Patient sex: M
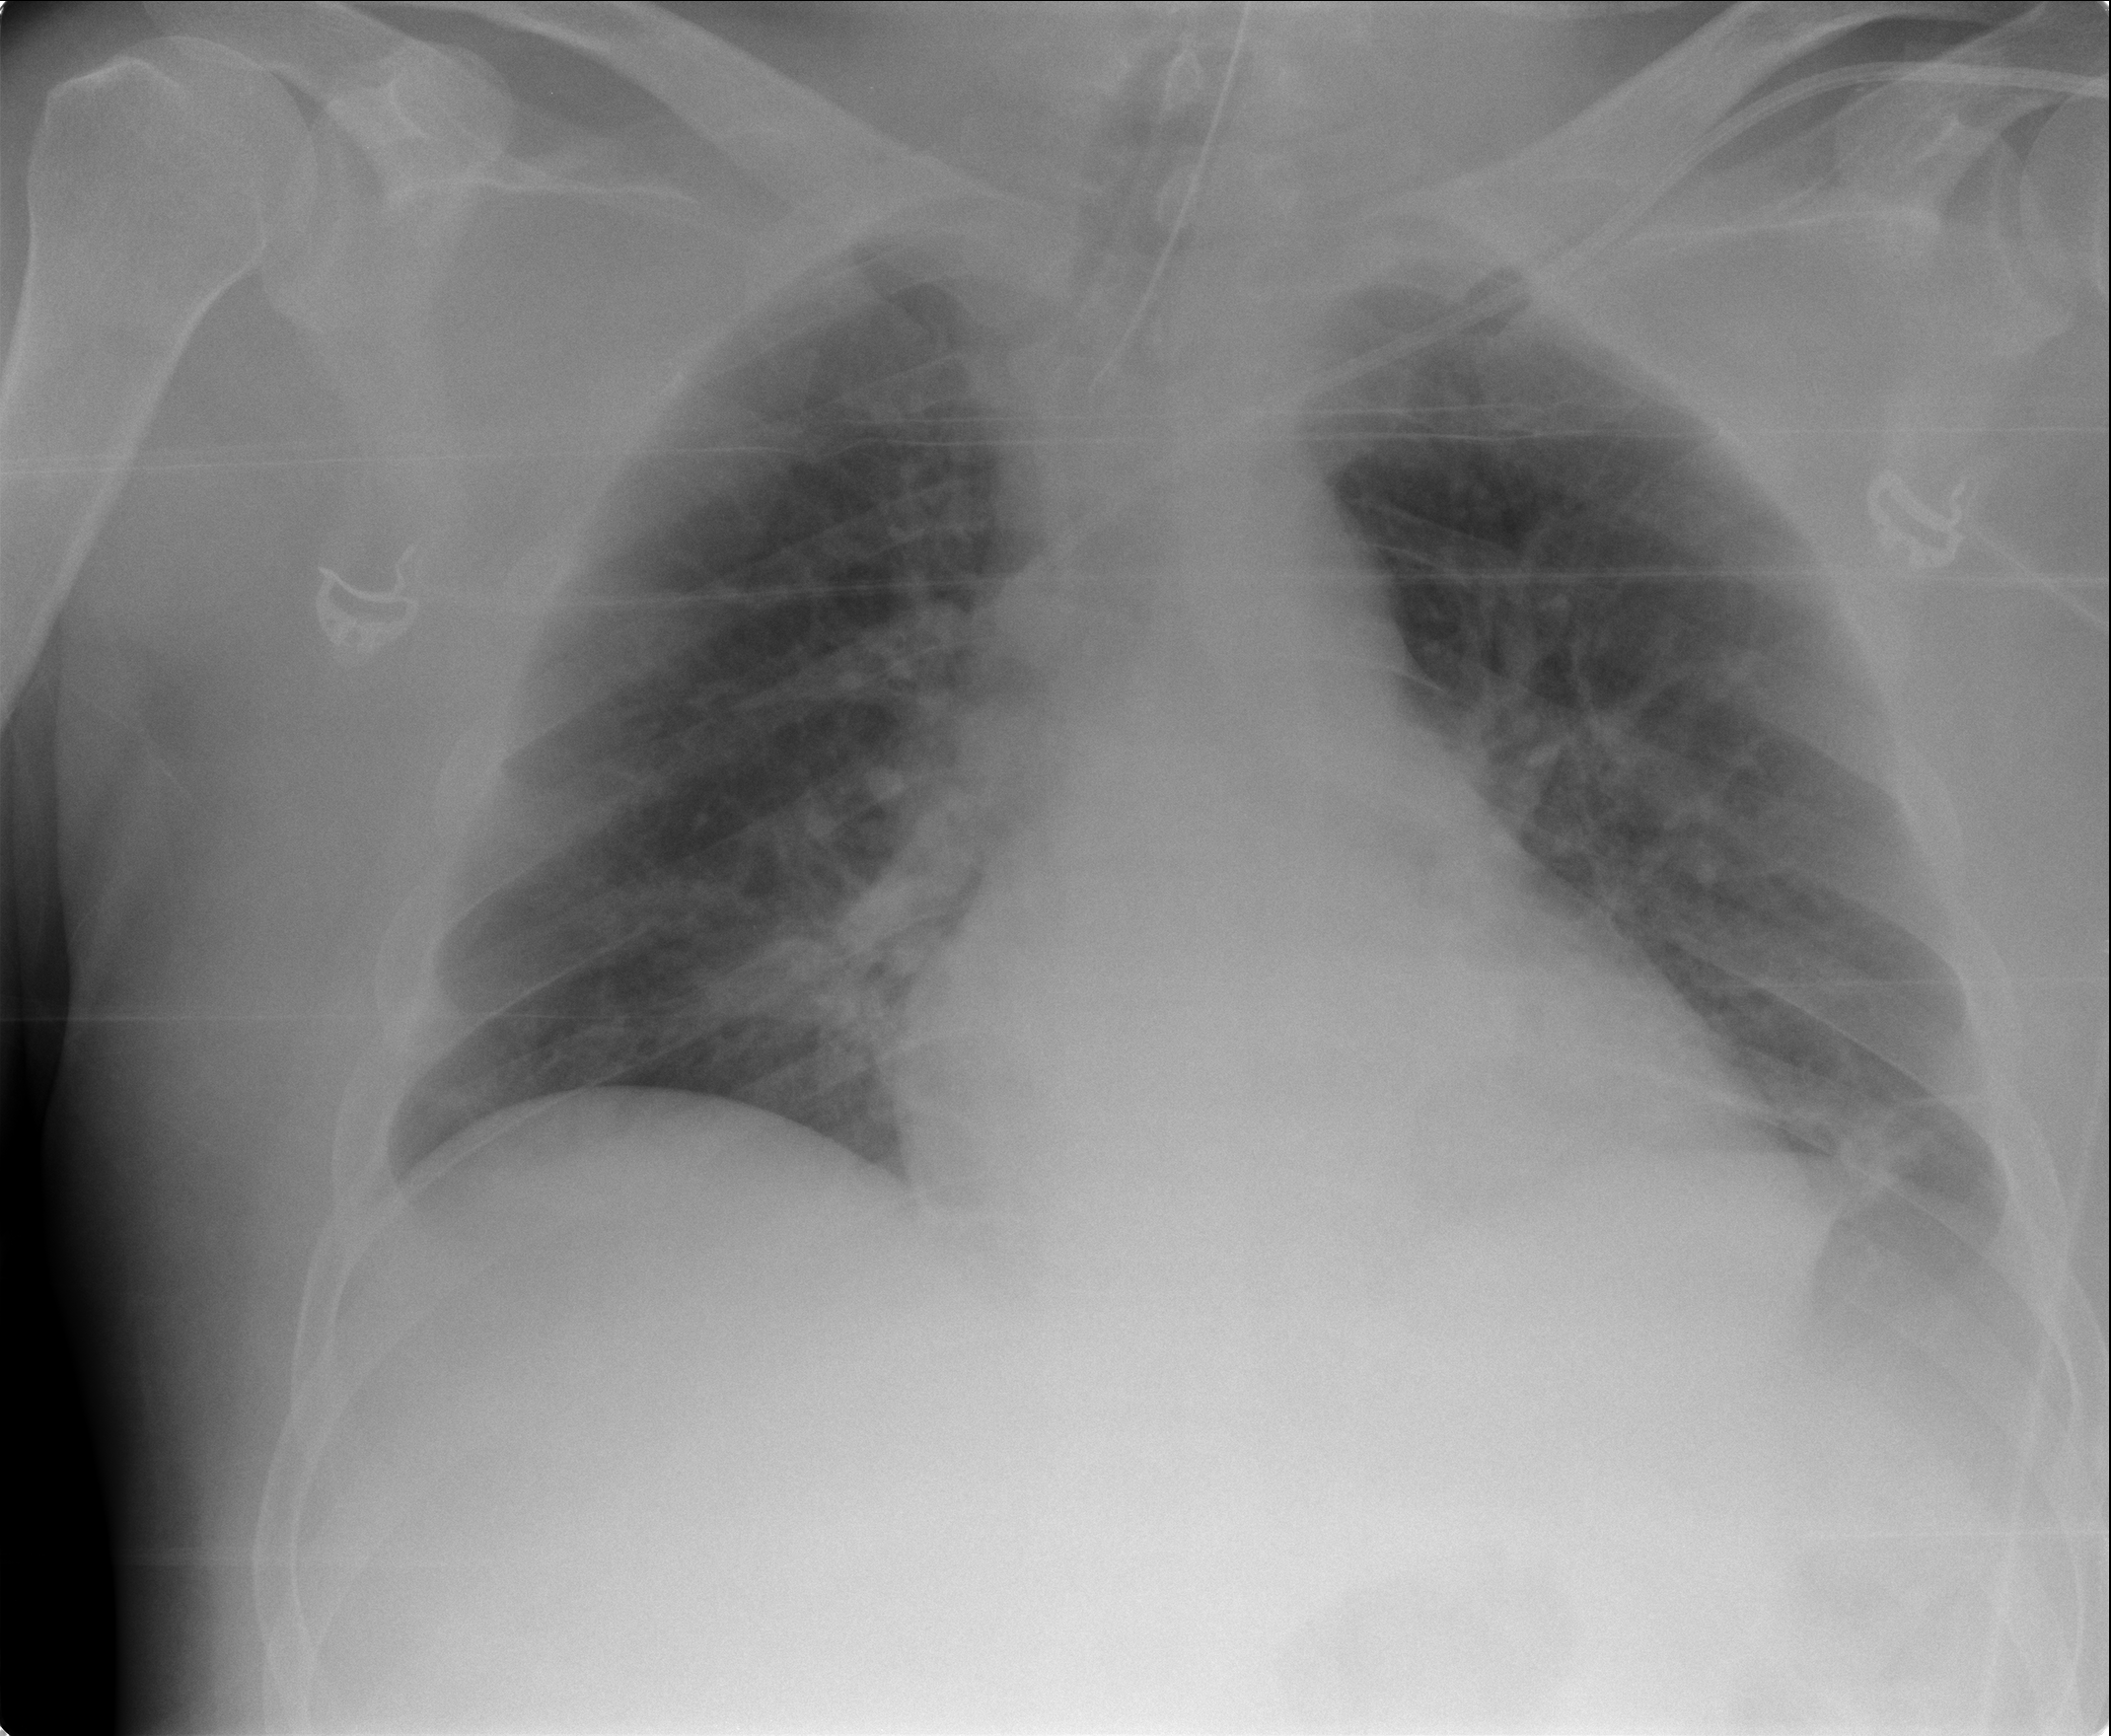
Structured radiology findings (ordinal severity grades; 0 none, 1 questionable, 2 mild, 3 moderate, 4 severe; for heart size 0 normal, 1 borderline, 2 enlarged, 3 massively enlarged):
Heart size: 0
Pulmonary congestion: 0
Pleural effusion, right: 0
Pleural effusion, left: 0
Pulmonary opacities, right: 0
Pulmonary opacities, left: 0
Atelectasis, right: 0
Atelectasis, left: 1